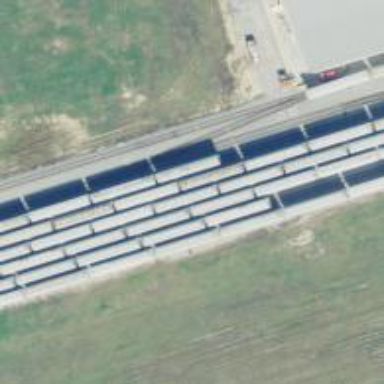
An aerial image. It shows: Rail spur service.